I will show an image sequence of human cooking. I have annotated the images with numbered circles. Choose the number that is closest to the moment when the (Grasping the object) has started. You are a five-time world champion in this game. Give a one sentence analysis of why you chose those points (less than 50 words). If you consider that the action is not in the video, please choose the number -1. Provide your answer at the end in a json file of this format: {"points": []}
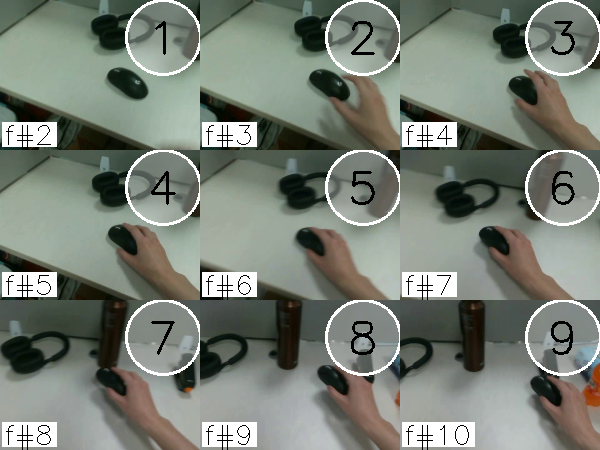
Frame 4 shows the clearest moment of hand-object contact.
{"points": [4]}